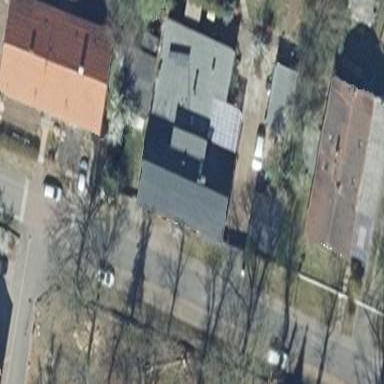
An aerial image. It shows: Building with gabled roof in black color. The roof orientation is along the building length.